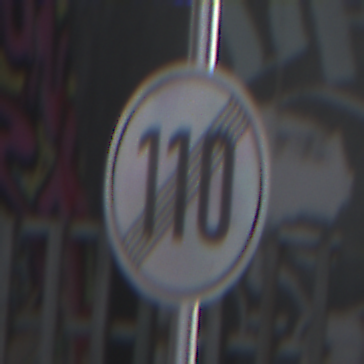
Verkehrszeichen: EndeGeschwindigkeit110
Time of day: Midday
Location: Roofed (Special)
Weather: Overcast
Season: NotSpecified
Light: Natural